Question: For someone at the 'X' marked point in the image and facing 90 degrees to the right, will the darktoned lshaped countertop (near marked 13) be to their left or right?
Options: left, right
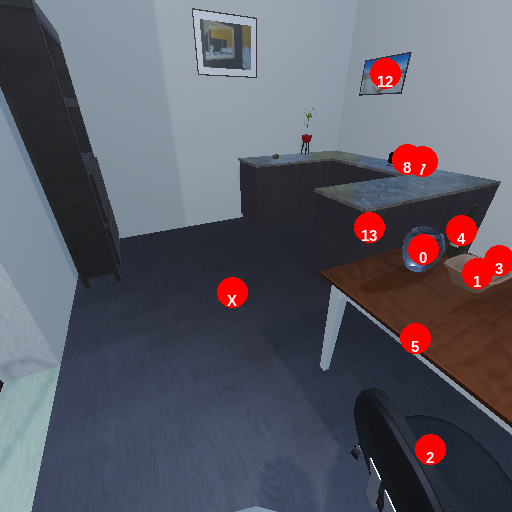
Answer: left